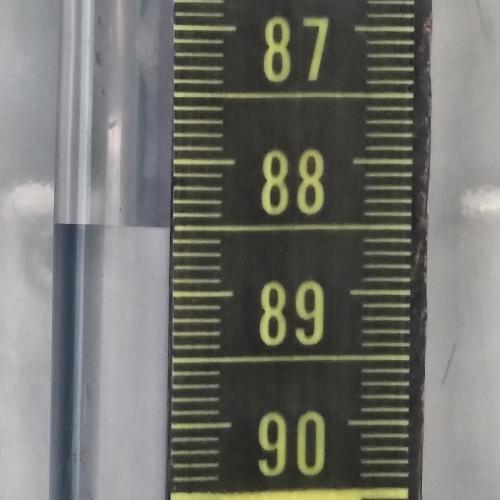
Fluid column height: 88.5 cm